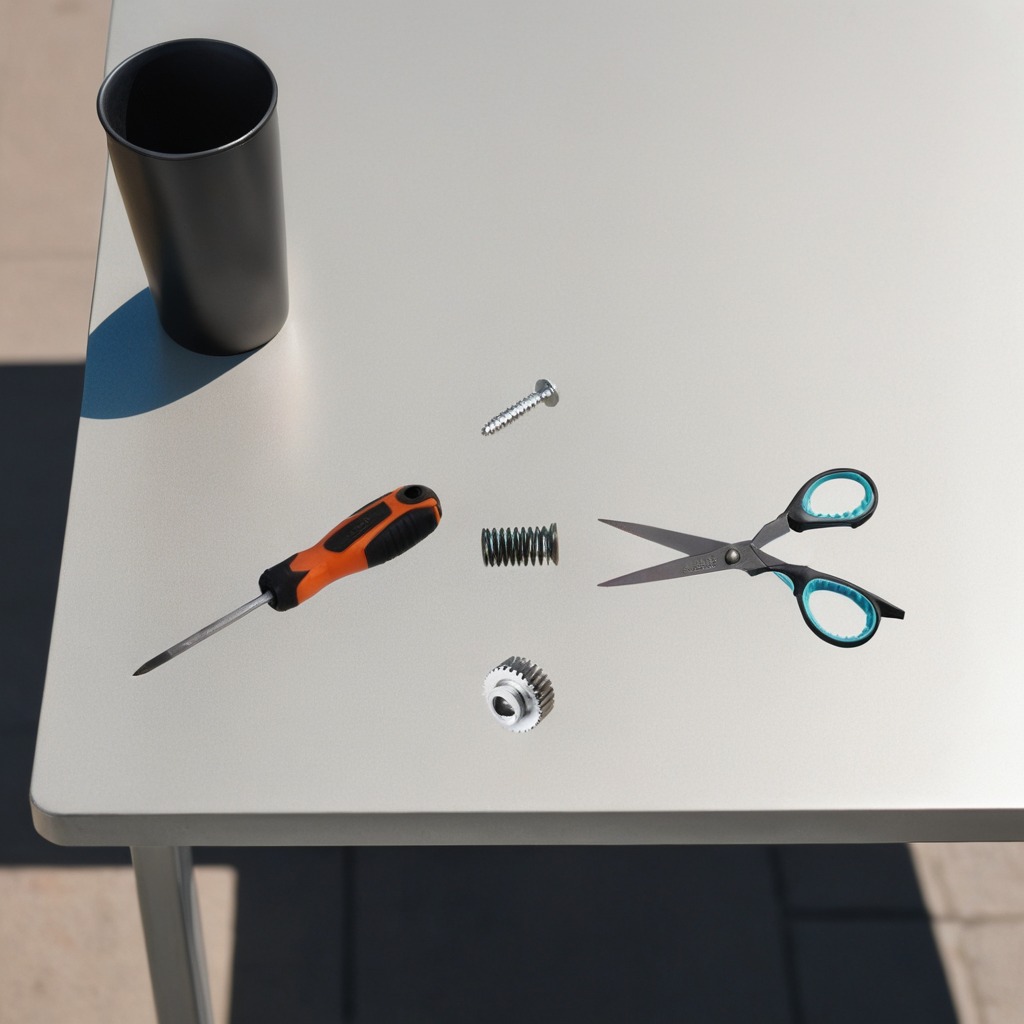
A steel gear with teeth, a metal machine screw, a coiled metal spring, a screwdriver, and a pair of scissors are lying on the utility table.